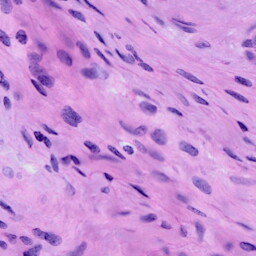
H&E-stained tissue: Cervix